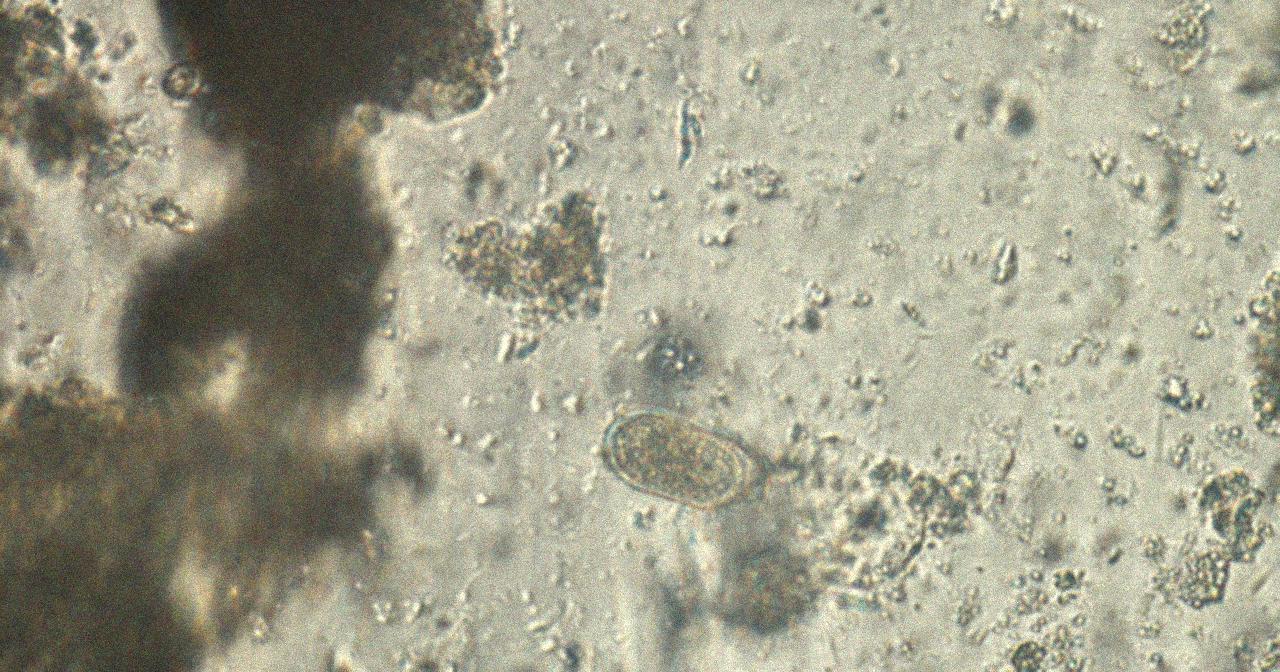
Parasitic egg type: Capillaria philippinensis